Question: What is on the feather?
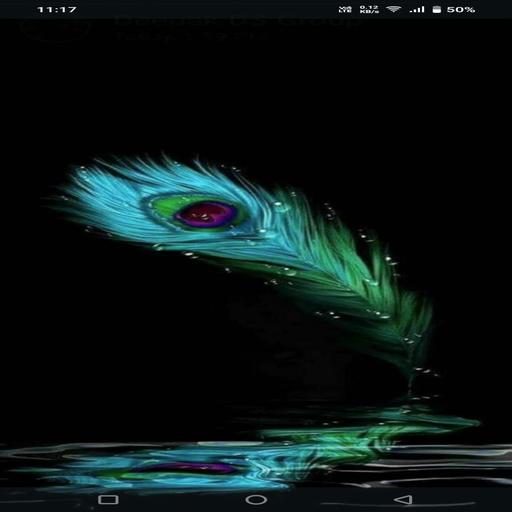
Answer: Water droplets